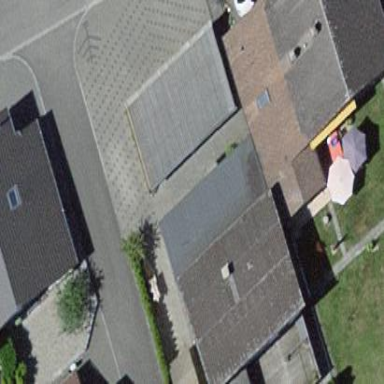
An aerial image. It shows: Building with tiled roof.